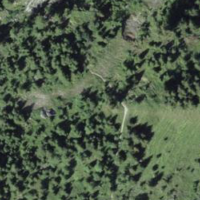
EUNIS habitat code: 26
Species observed at this site:
Pinguicula alpina